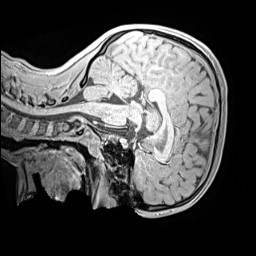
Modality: MP2RAGE
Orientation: sagittal
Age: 12
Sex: female
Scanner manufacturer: siemens
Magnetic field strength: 3 T
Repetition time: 4 s
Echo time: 0.00299 s